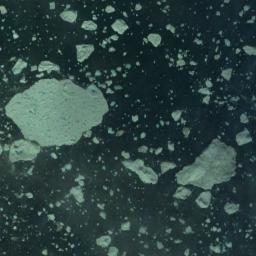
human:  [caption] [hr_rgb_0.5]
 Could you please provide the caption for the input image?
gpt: The sea ice on the left is larger .

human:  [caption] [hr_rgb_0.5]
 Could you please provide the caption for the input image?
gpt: A large piece of ice and many small pieces of ice around it are scattered on the deep blue sea .

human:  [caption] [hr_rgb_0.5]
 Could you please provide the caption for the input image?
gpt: There is a big ice and many small ice on the deep green sea .

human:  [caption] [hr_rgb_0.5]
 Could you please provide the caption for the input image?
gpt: Two large pieces of sea ice and a lot of small pieces of sea ice float in the deep blue sea .

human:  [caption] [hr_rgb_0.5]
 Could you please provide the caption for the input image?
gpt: There are many pieces of sea ice .